Brain MRI, t1w sequence, axial 2D slice.
Patient: age 28, sex F, weight 95 kg, height 1.95 m
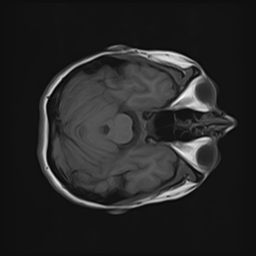